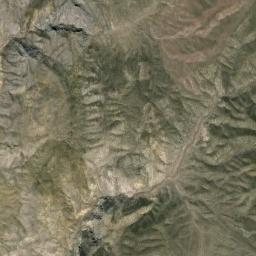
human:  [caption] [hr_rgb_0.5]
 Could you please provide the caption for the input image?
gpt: The folded mountain consists of some ridges and valleys of different sizes .

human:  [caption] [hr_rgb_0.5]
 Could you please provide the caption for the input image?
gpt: This mountain is completely covered by vegetation .

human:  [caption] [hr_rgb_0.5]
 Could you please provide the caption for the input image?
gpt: The mountain is uneven and rough .

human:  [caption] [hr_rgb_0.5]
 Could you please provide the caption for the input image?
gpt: The mountain is consist of half of black soil and half of yellow soil .

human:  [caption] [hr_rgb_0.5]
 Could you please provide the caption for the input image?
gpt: There are some ridges and green mosses on the mountain .